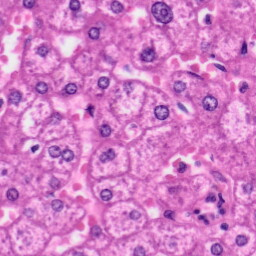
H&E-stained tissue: Liver